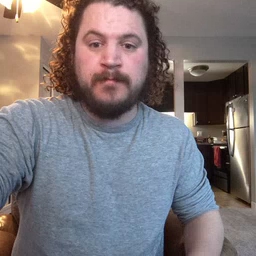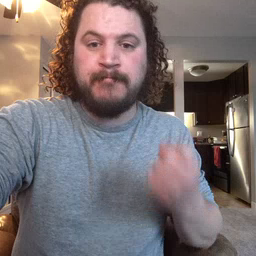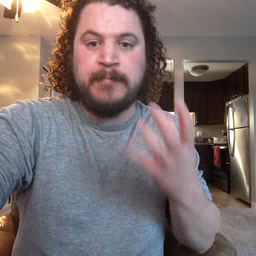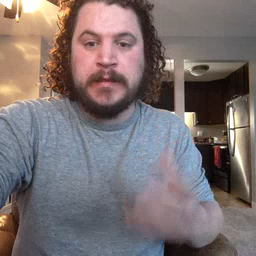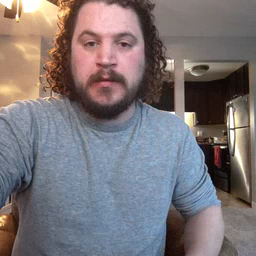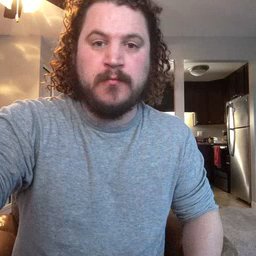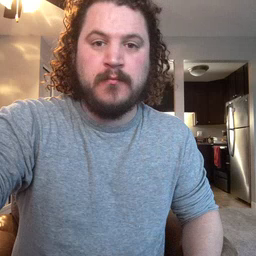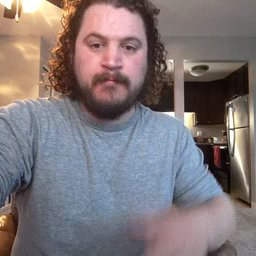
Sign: many